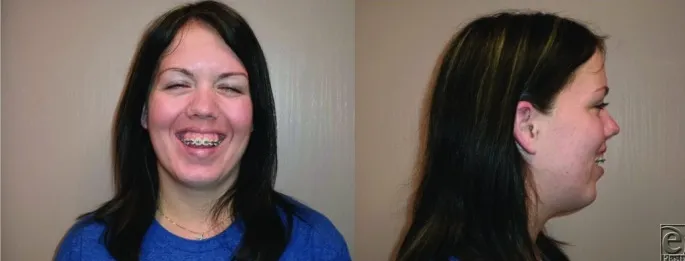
Preoperative anteroposterior and lateral photographs. Note the long midface and excessive dental and gingival show.
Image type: medical_photograph (oral_photograph)